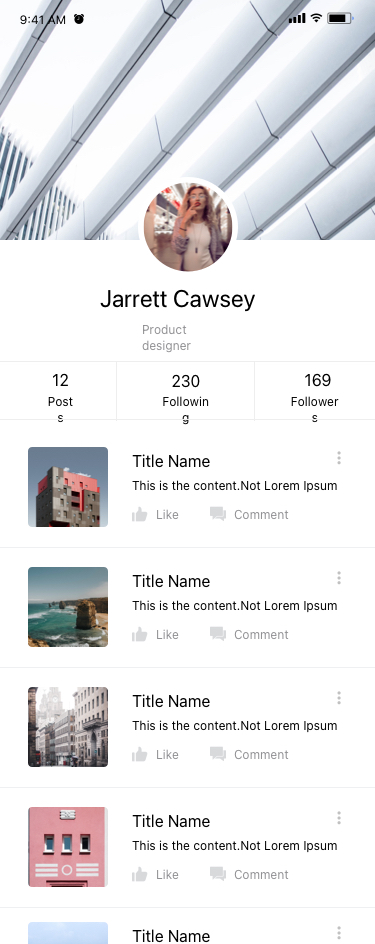
Text in this UI design:
Jarrett Cawsey
Product designer
12
Posts
230
Following
169
Followers
Title Name
This is the content.Not Lorem Ipsum
Like
Comment
Title Name
This is the content.Not Lorem Ipsum
Like
Comment
Title Name
This is the content.Not Lorem Ipsum
Like
Comment
Title Name
This is the content.Not Lorem Ipsum
Like
Comment
Title Name
9:41 AM